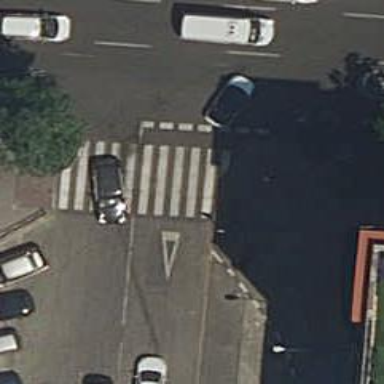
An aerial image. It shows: Marked crossing on the road.